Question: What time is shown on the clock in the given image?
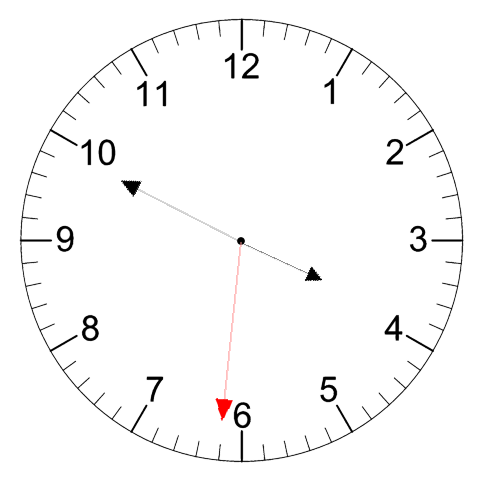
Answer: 03:49:31